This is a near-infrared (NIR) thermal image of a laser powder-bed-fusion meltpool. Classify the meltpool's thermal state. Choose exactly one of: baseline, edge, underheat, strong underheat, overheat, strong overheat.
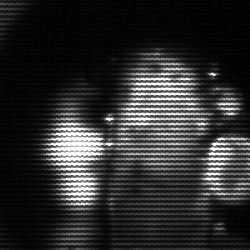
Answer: strong underheat